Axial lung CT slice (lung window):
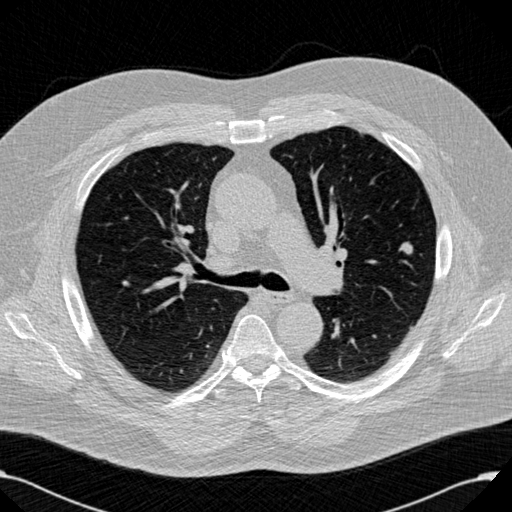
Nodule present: yes
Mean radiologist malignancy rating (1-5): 2.75